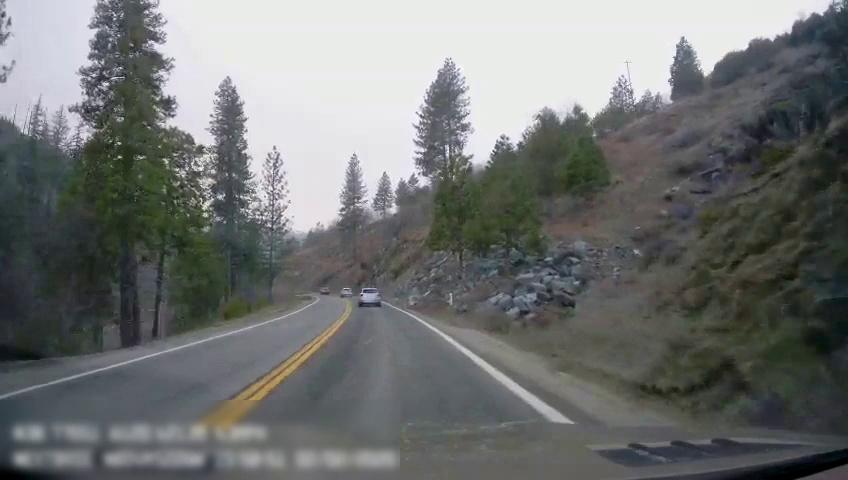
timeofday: Day
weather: Cloudy
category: Drivable Space
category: Vehicles | Car
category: Vehicles | SUV
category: Lanes | Current Lane
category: Lanes | Current Lane
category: Lanes | Opposite Lane